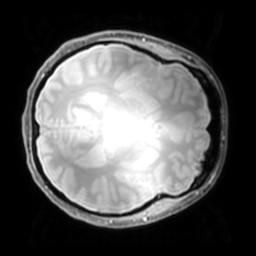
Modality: PDw
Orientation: axial
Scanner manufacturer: philips
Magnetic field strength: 7 T
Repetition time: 0.008 s
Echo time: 0.001974 s